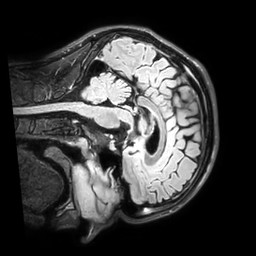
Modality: FLAIR
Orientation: sagittal
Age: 25
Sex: male
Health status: healthy
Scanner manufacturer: philips
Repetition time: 4.8 s
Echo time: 0.2812 s